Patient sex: M
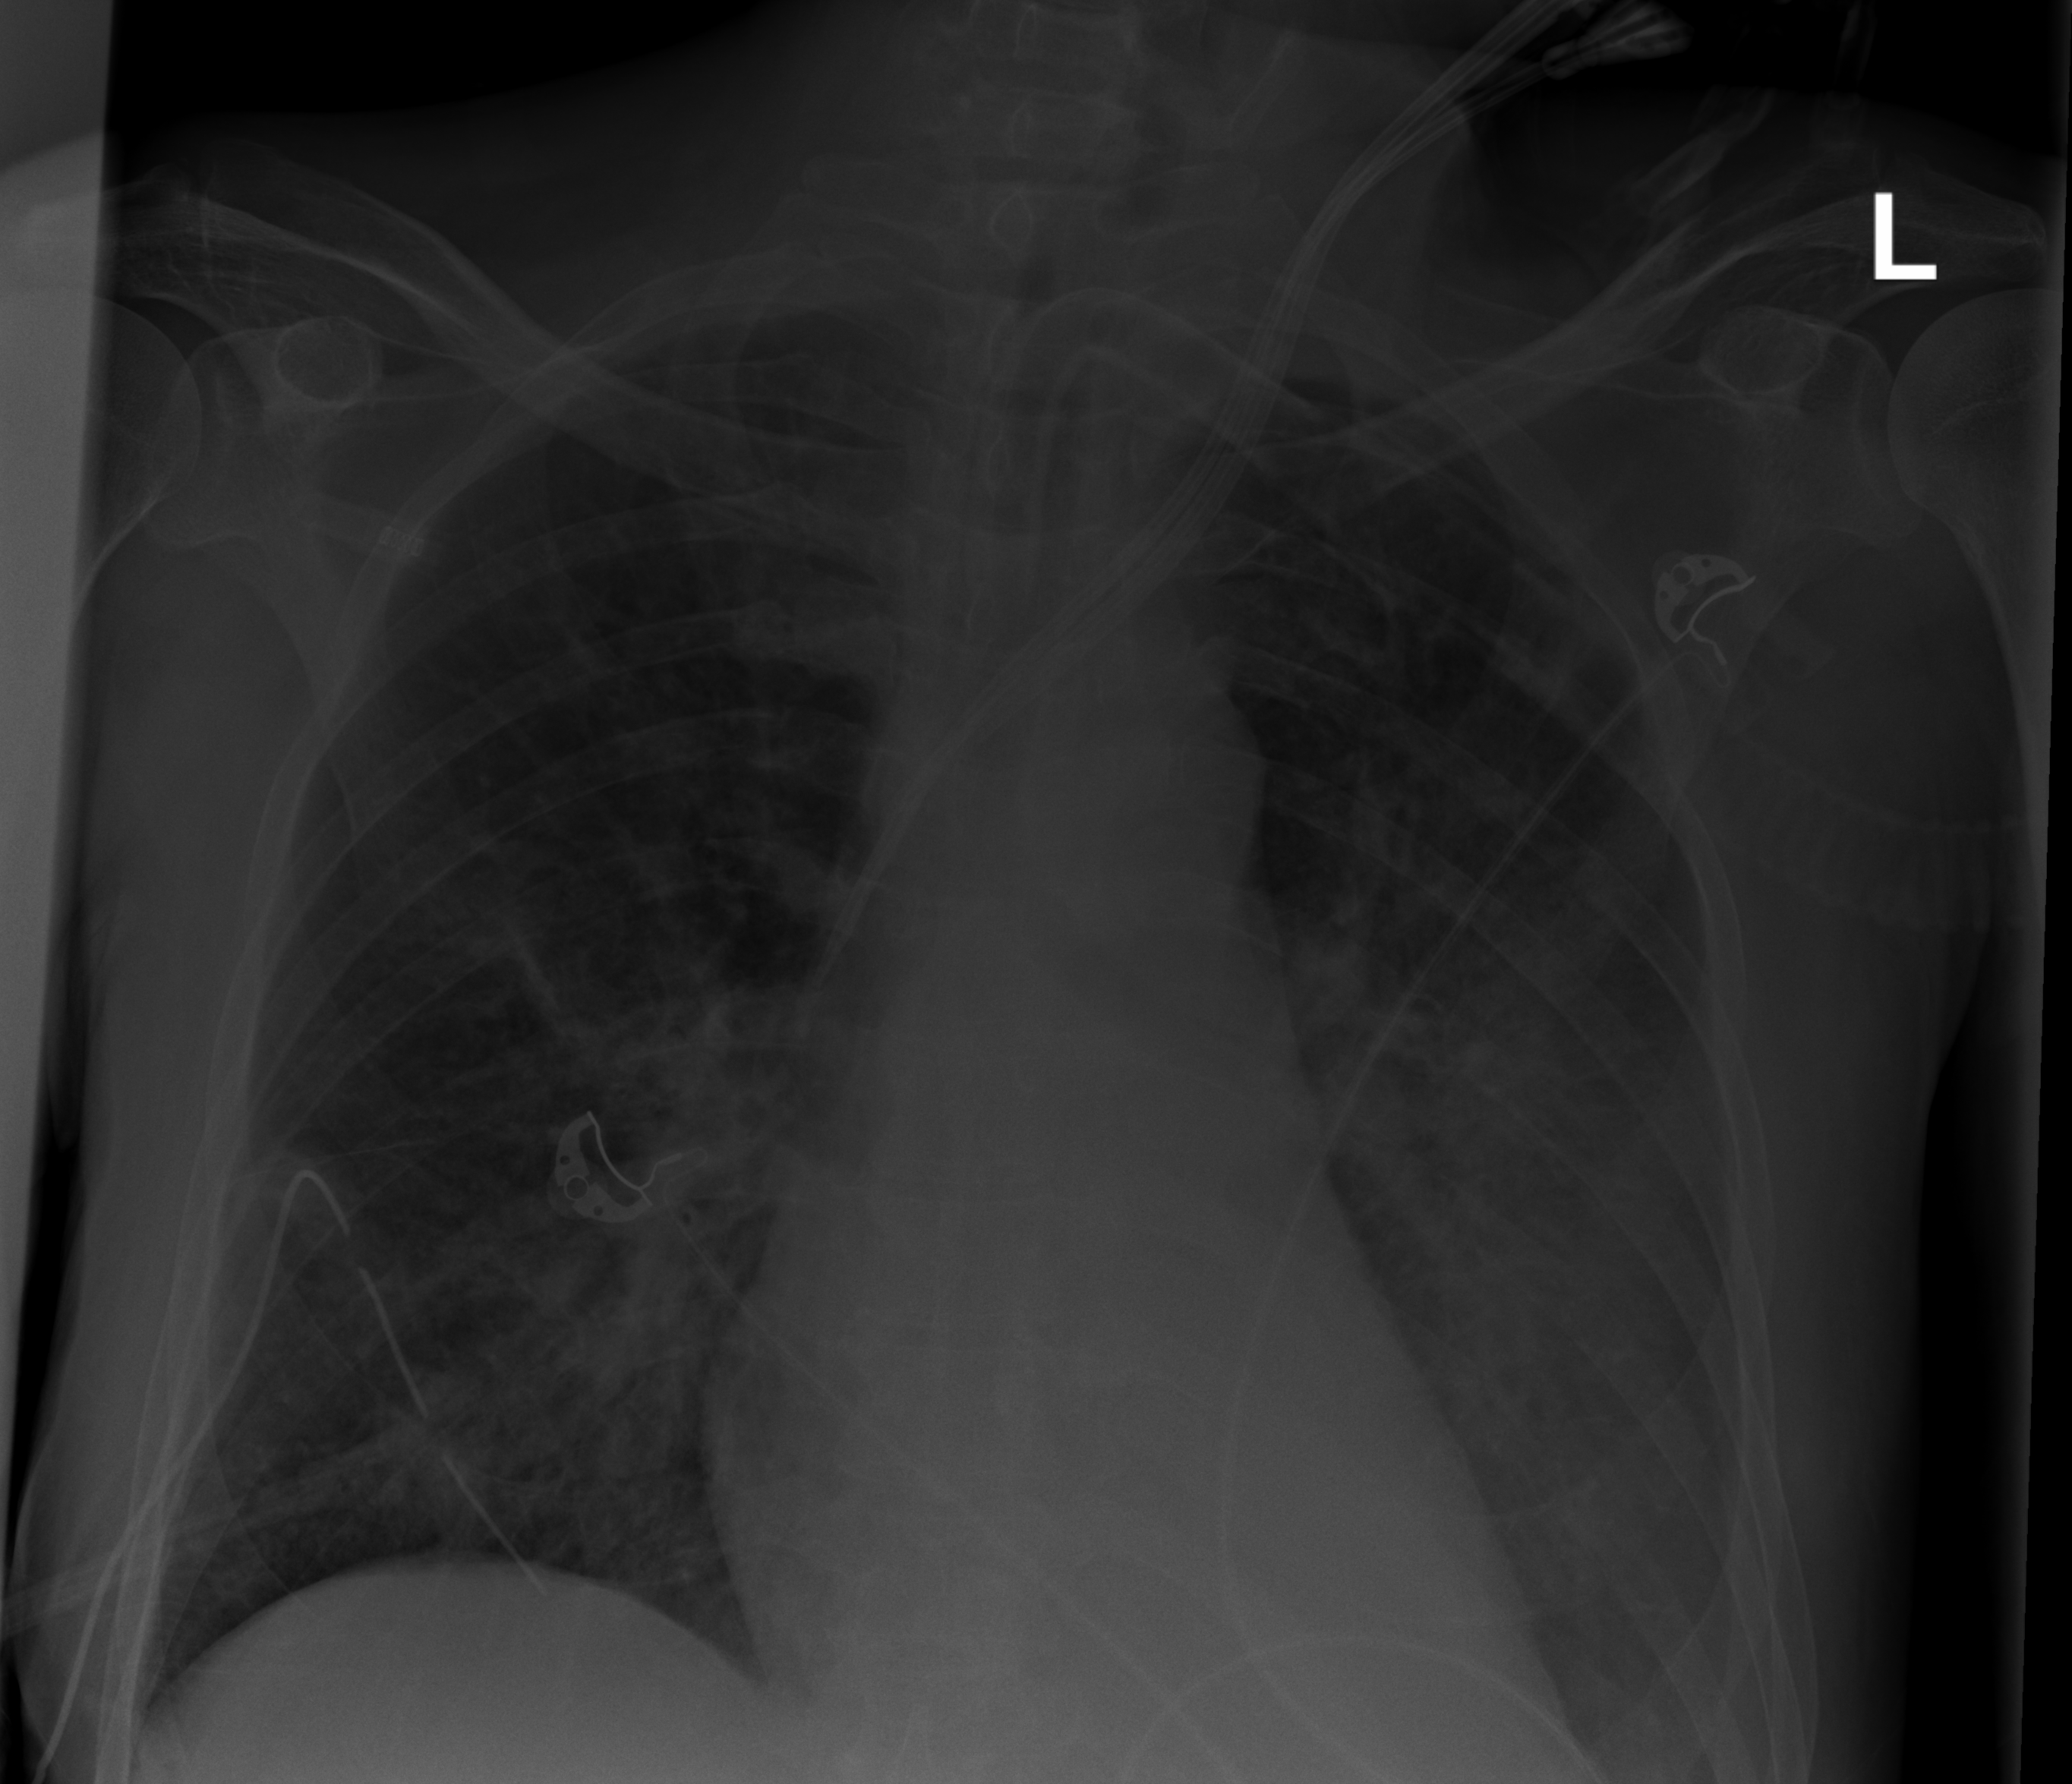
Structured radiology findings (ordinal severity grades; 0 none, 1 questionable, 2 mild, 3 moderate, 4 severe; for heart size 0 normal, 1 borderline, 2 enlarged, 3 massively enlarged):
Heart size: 0
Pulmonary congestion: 0
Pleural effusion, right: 0
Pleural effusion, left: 2
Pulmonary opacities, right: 2
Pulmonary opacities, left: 2
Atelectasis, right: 1
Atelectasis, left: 1